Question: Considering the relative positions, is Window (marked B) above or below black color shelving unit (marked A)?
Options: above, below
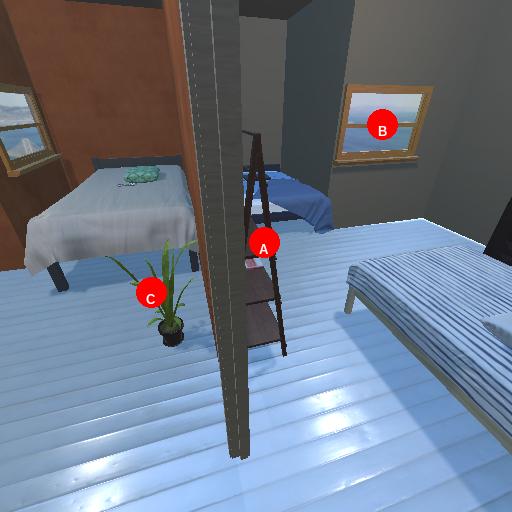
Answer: above